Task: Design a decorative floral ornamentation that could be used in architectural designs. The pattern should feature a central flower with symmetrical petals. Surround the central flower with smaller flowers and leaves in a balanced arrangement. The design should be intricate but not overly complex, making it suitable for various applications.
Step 342:
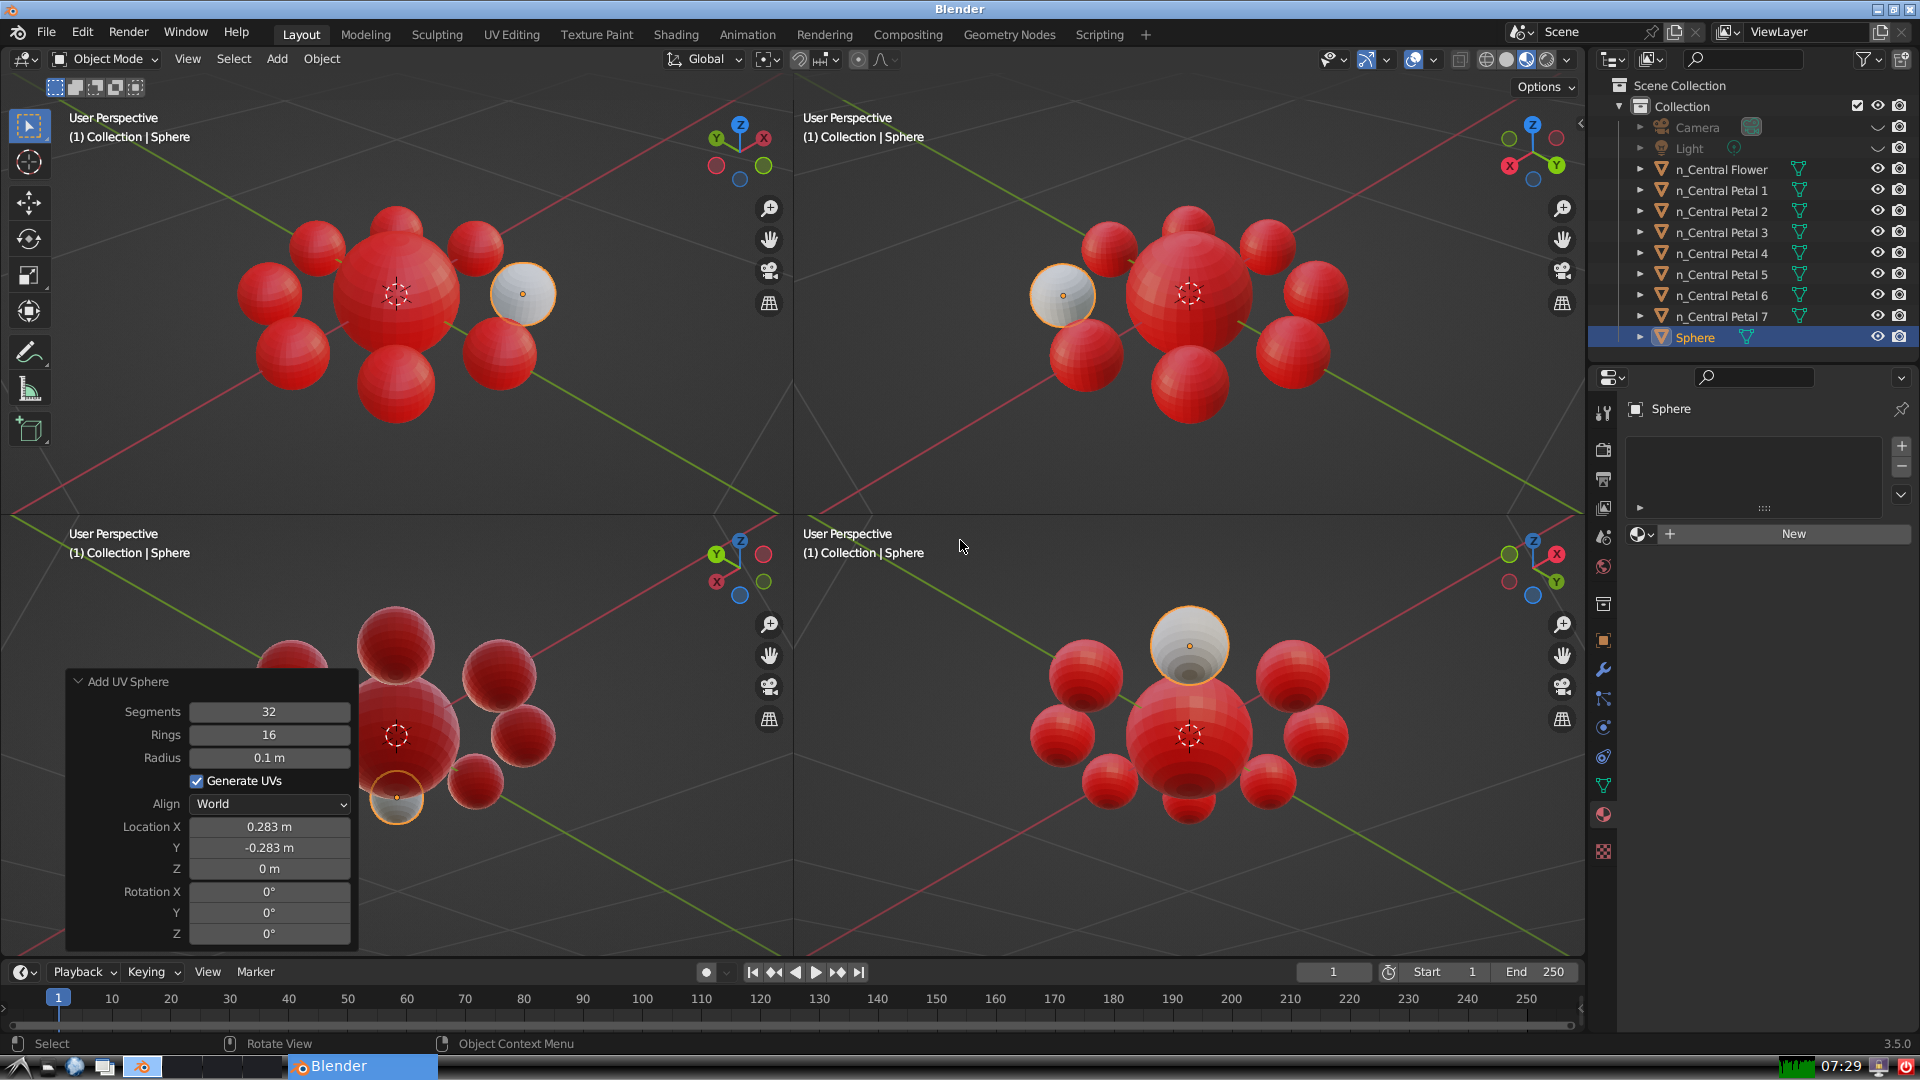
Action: {"key_press": ['Ctrl, Home']}